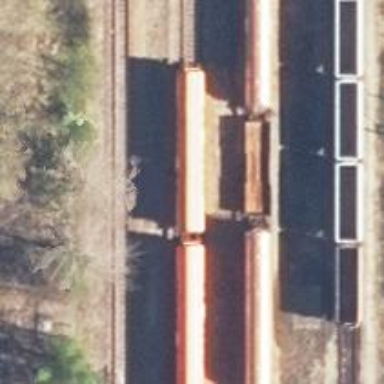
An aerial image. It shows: Railway switch.